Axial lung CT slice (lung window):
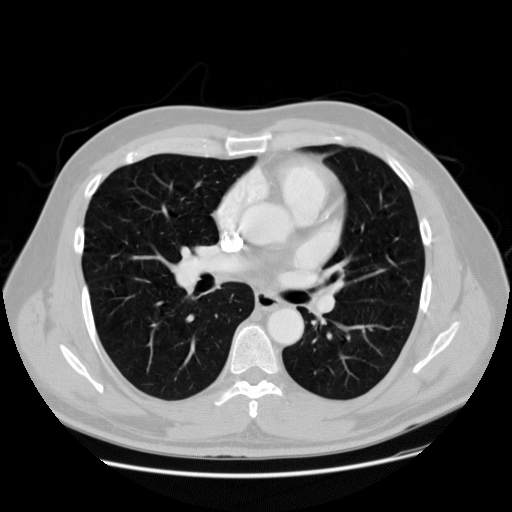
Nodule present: no